Question: How can I include a button with an input field, so that it looks like this (without the icon):

The purpose of this is so that if somebody enters invalid text, he can click on the button for some suggestions.
(I think this part could be achieved by a JavaScript function which calls a SlingServlet, returning some suggestions to be displayed e.g. maybe as an alert.)
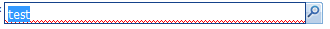
Answer: Since you've clarified in comments that having them in one line is important for you, you could wrap them both in a 'toolbar' XType:
'''
<toolbar
jcr:primaryType="cq:Widget"
xtype="toolbar">
<items
jcr:primaryType="cq:WidgetCollection">
<input
jcr:primaryType="cq:Widget"
xtype="textfield"
name="./myInput">
</input>
<button
jcr:primaryType="cq:Widget"
xtype="button"
name="./myButton"
text="Submit">
</button>
</items>
</toolbar>
'''
I think you can then also style the widgets further, e.g. width of the input field.
Check out the API docs too, they have some examples of a ComboBox <URL>, rather than coded inline.